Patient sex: M
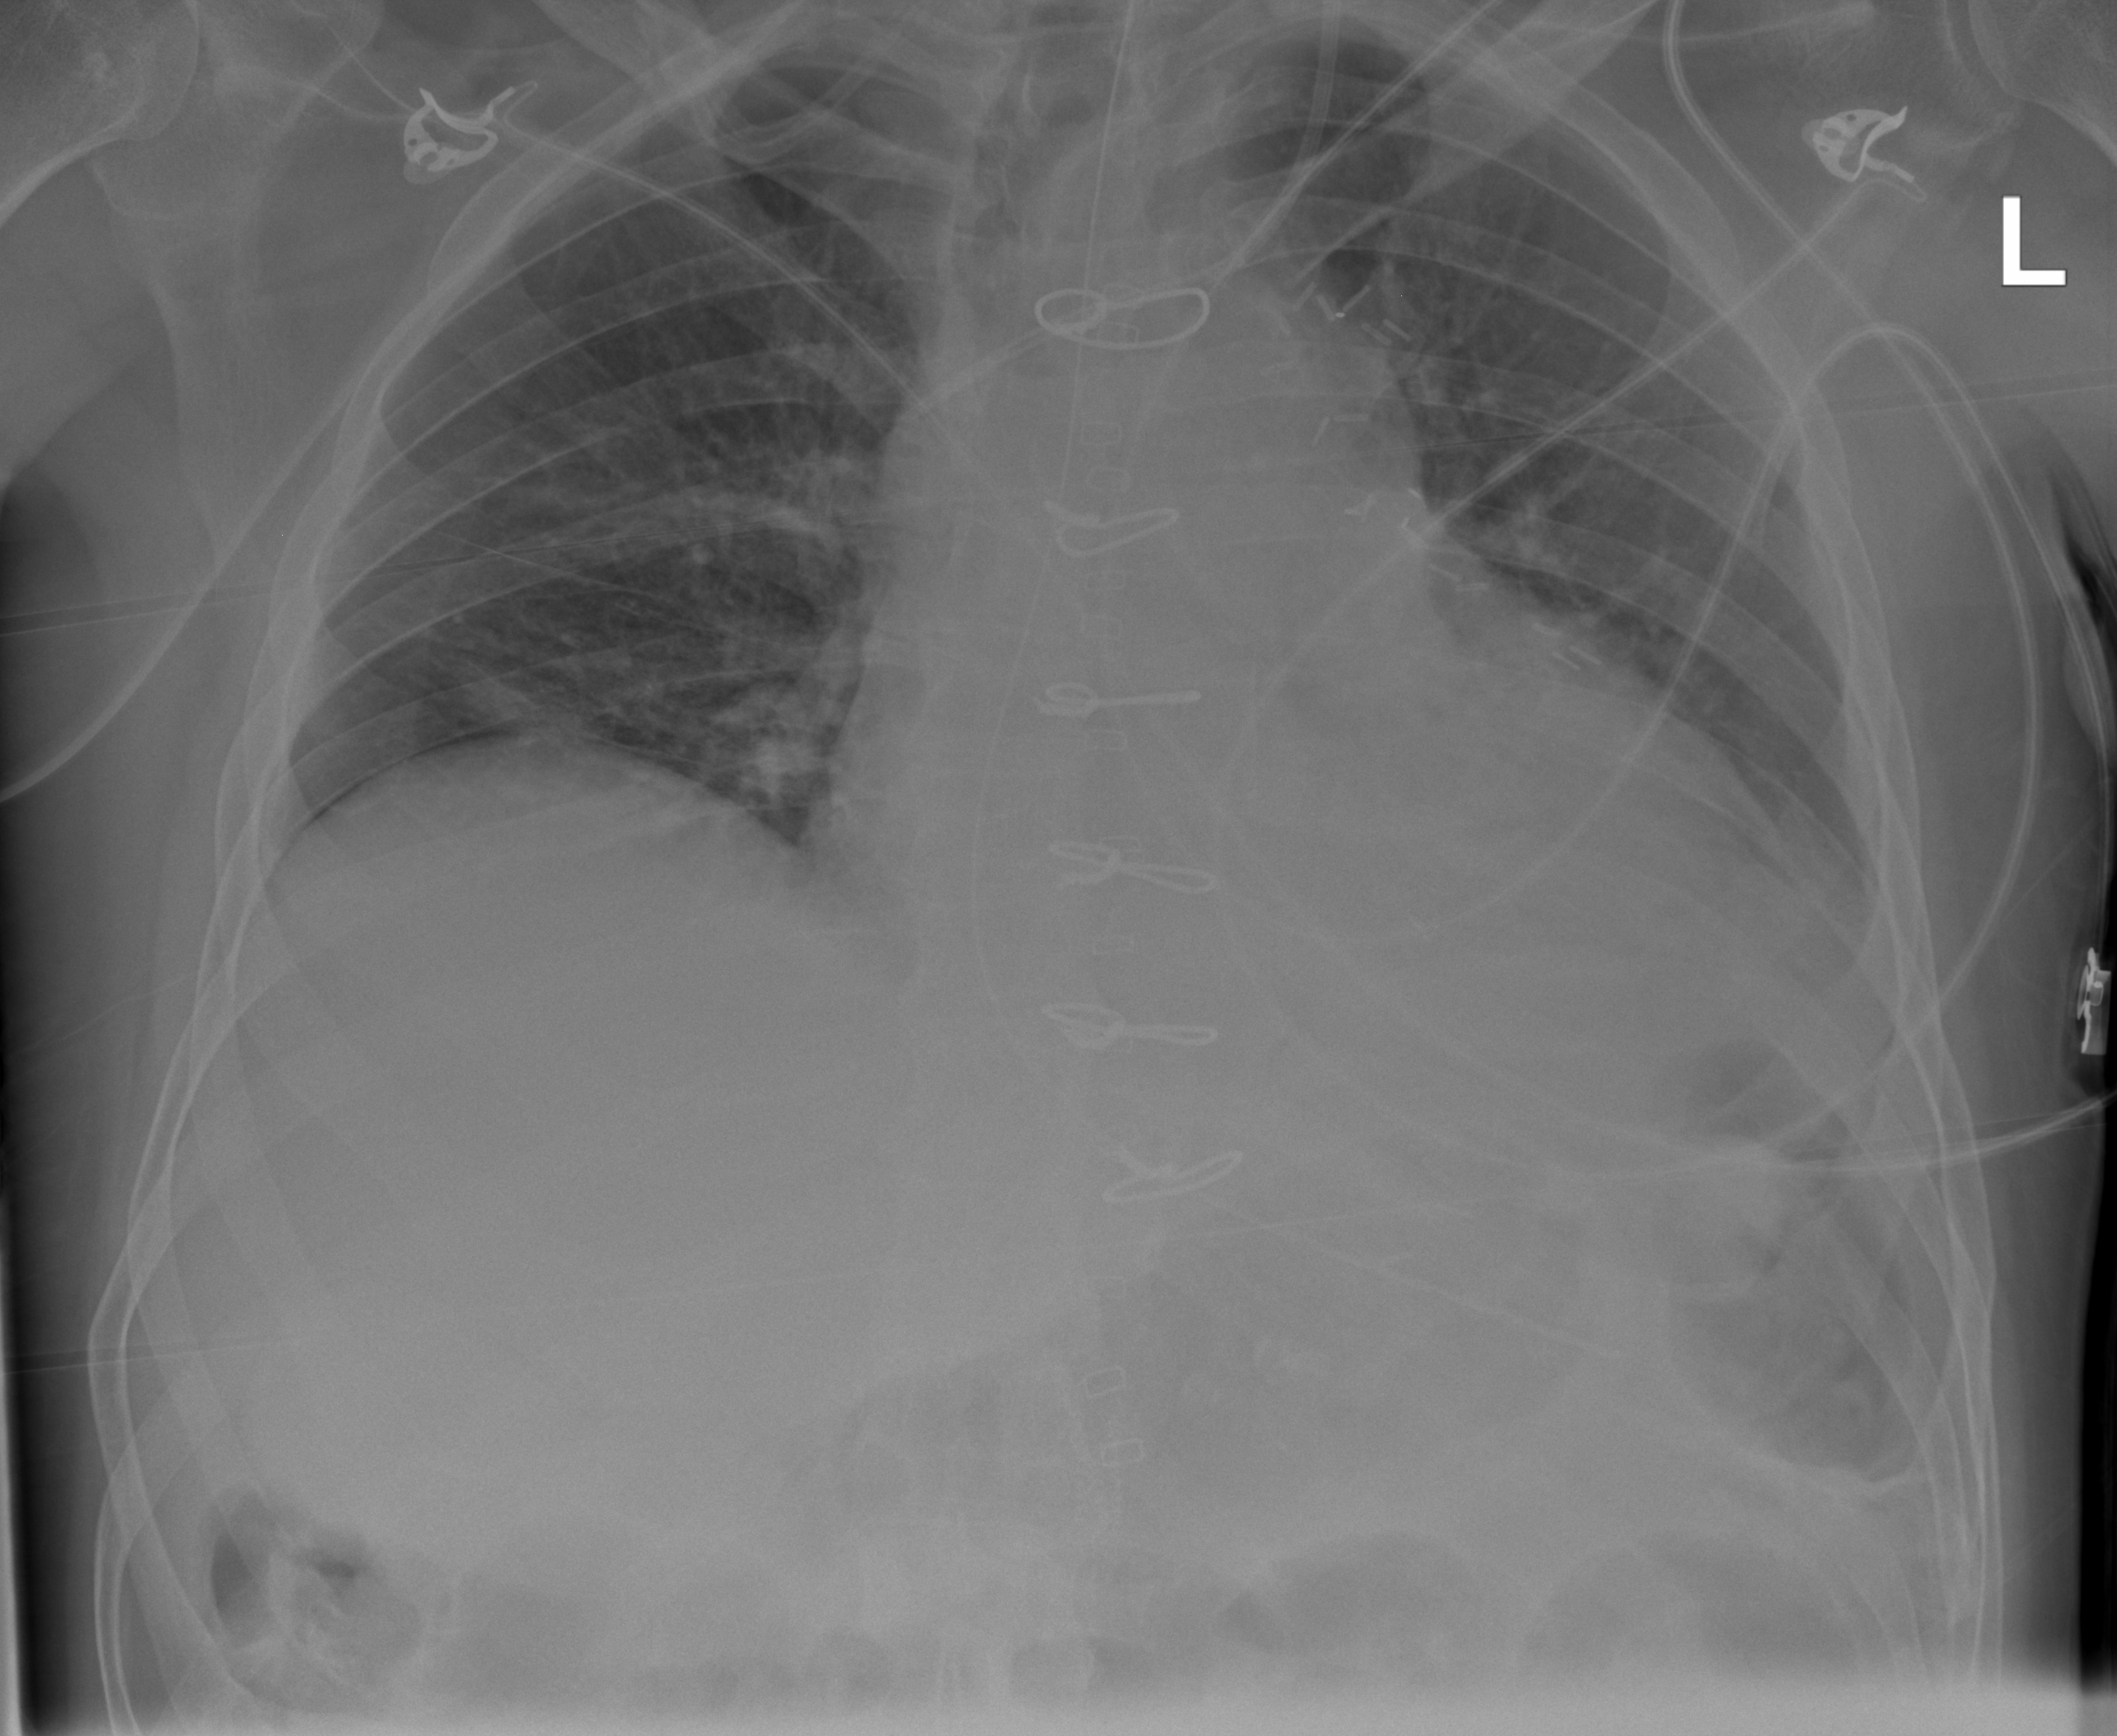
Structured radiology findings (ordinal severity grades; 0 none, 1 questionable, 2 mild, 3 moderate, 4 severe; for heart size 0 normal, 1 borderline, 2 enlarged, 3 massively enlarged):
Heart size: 0
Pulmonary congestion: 0
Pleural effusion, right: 0
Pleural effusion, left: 2
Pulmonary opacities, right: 0
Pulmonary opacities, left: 0
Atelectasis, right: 2
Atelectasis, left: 2